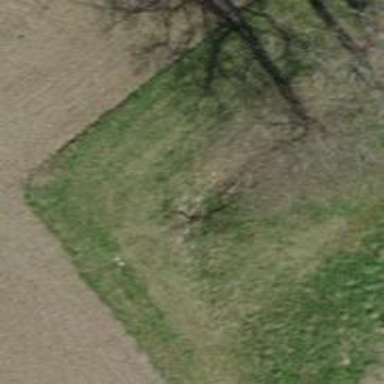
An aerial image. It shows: Grassy track with grade 5 track type.